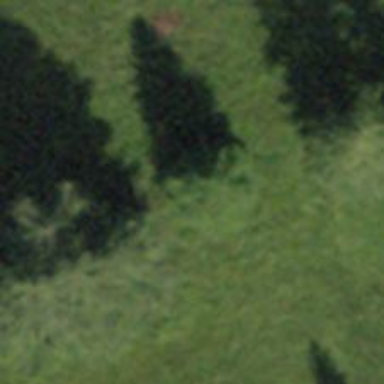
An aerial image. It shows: Row of trees in natural setting.